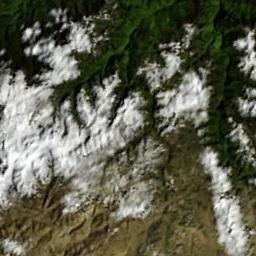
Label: snowberg